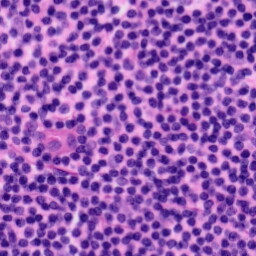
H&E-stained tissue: Tonsil